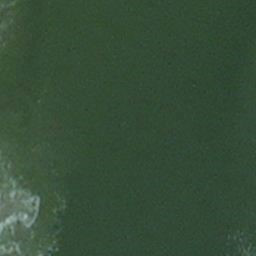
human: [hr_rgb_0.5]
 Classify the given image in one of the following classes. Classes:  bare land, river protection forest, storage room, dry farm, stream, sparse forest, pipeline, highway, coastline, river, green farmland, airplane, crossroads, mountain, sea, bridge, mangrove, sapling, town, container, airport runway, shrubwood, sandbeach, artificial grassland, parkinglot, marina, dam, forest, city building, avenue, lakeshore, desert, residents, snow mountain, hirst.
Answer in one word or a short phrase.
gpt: sea